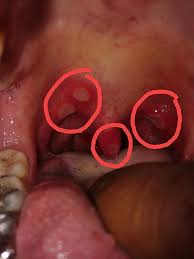
Condition: Mouth Ulcer